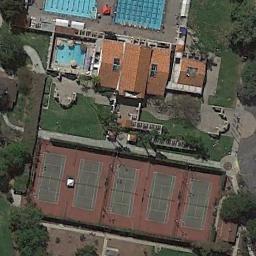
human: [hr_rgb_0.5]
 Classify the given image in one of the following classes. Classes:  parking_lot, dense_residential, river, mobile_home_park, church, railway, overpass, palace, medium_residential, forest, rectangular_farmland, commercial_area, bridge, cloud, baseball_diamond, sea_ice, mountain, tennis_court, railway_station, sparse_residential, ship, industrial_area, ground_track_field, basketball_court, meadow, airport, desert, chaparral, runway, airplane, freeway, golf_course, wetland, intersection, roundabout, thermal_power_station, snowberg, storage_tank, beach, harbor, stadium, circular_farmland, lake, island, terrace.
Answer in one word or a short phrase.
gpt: tennis_court